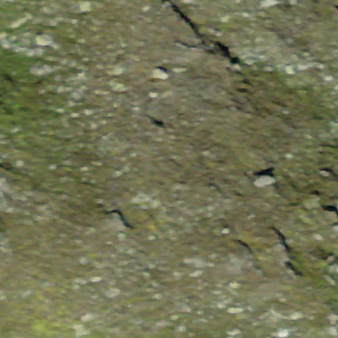
Label: other